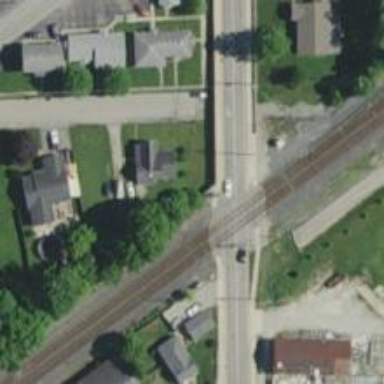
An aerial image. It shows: Crossing for the railway.